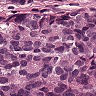
Metastatic tissue present: yes